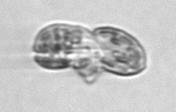
Label: Karenia